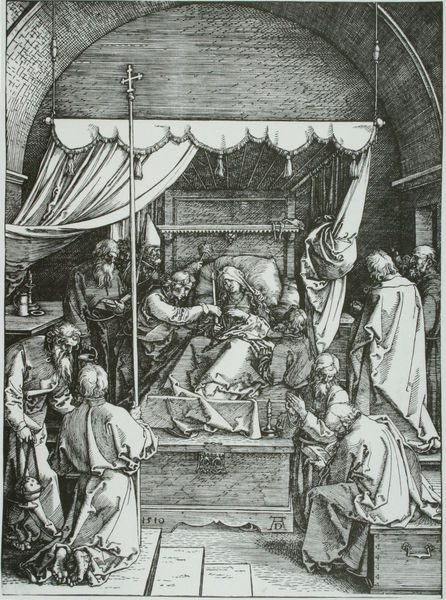
Titel: Das Marienleben - Der Tod Mariae
Künstler: Albrecht Dürer
Institution: (Seriendruck)
Schlagwörter: gruppe, himmel, mann, schlaf, umhang, weiß, frauen, menschen, mädchen, sitzen, frau, grau, männer, raum, schwarz, tisch, tür, zeichnung, zimmer, tuch, haube, alt, bart, bärte, mütze, regal, falten, halten, knoten, tod, tot, trauer, gelehrte, hände, signatur, vorhang, boden, interieur, decke, familie, renaissance, rund, holzschnitt, liegen, bogen, stab, grafik, graphik, rundbogen, treppe, bischof, kissen, lanze, vorhänge, lesen, kerze, bett, leuchter, stufen, laken, becher, penis, nische, truhe, gewölbe, krank, buch, kreuz, religion, kohle, druck, radierung, stich, schwarzweiß, knien, tote, mäntel, kiste, arzt, beten, gebet, medizin, sterbende, altar, halbrund, pfarrer, sterben, krankheit, leid, leiden, pastor, priester, segnen, weihrauch, mönch, baldachin, geistliche, tiara, elisabeth, königin, heilige, räuchern, dürer, femme, hoffnung, maria, kupferstich, kranke, gravure, mort, veillée, anna, klagen, marientod, totenwache, himmelbett, ärzte, ölung, geburt, tonnengewölbe, vierge, alkoven, dessin, krankenlager, albrecht, albrecht dürer, sterbebett, stiege, apostel, wunder, lazarus, durer, vita, christi geburt, hebamme, krankensalbung, hommes, pest, holzbett, lit, alte 'rau, anbetumg, bldachin, derniers sacrements, lilthografie, malade, pfiester, sacrements, sakrament, schnitts, sterbesakrament, schwazweiß, priere, frai, hoffen, weihrauchkessel, siechen, holzschnitz, medecine, am krankenbett, begrabung, kalrsruhe